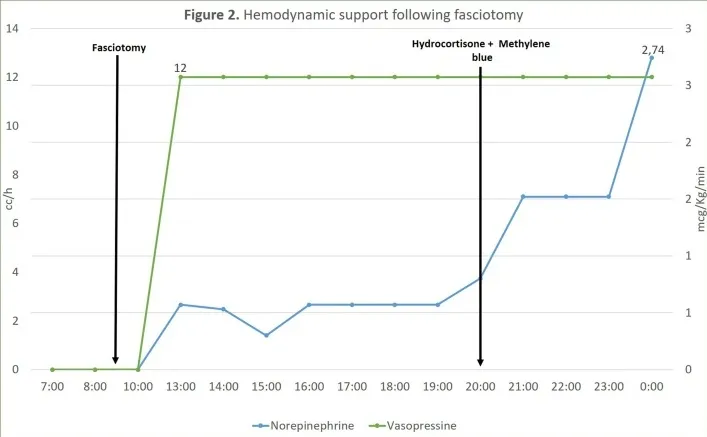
Hemodynamic support following fasciotomy.
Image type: pathology (immunostaining)